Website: walmart
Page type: billing-address
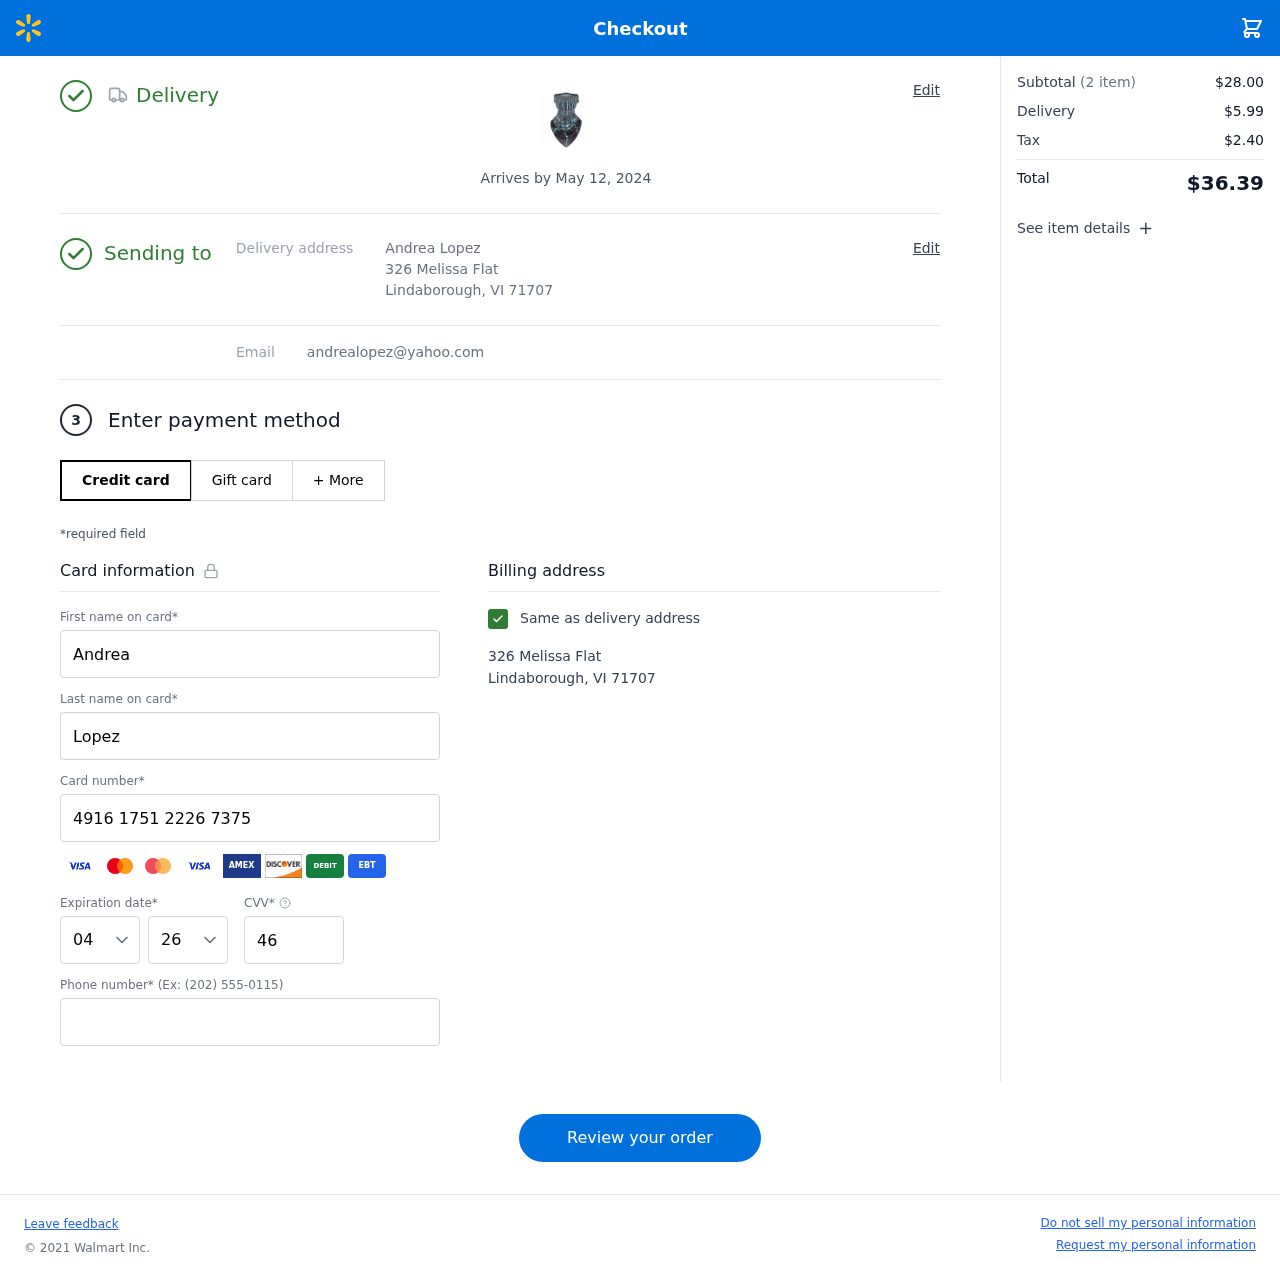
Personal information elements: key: PII_CARD_CVV
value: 464
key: PII_CARD_EXPIRY_MONTH
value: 04
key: PII_CARD_EXPIRY_YEAR
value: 26
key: PII_CARD_NUMBER
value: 4916 1751 2226 7375
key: PII_EMAIL
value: andrealopez@yahoo.com
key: PII_FIRSTNAME
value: Andrea
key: PII_FULLNAME
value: Andrea Lopez
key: PII_LASTNAME
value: Lopez
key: PII_PHONE
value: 9725454702
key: PII_STREET
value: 326 Melissa Flat
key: PII_CITY_STATE_ZIP
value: Lindaborough, VI 71707
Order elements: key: ORDER_DELIVERY_DATE
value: Arrives by May 12, 2024
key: ORDER_NUM_ITEMS
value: (2 item)
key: ORDER_SUBTOTAL
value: $28.00
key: ORDER_SHIPPING_COST
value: $5.99
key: ORDER_TAX
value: $2.40
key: ORDER_TOTAL
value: $36.39